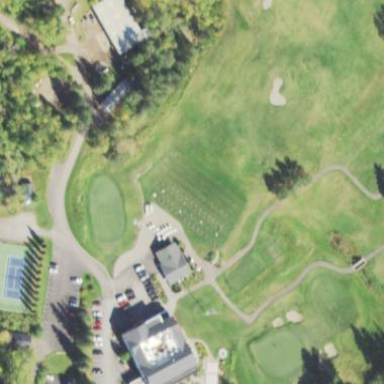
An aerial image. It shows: Grass area designated as golf tee.